Interaction volume radius: 5 \u00c5
Interaction volume height: 45 \u00c5
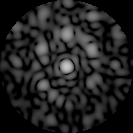
Disorder parameter: 0.5652